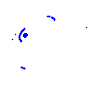
Particle: pion